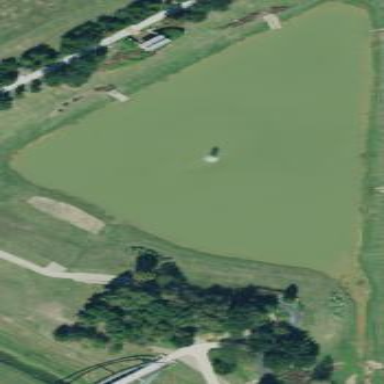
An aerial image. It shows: Retention pond with water.